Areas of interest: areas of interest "Fandai · Mei Yu"
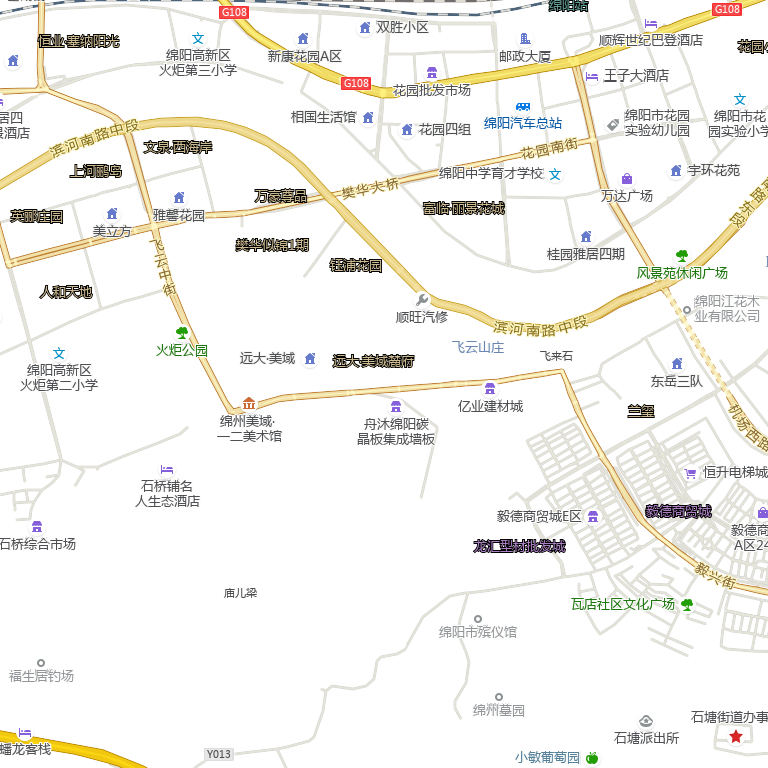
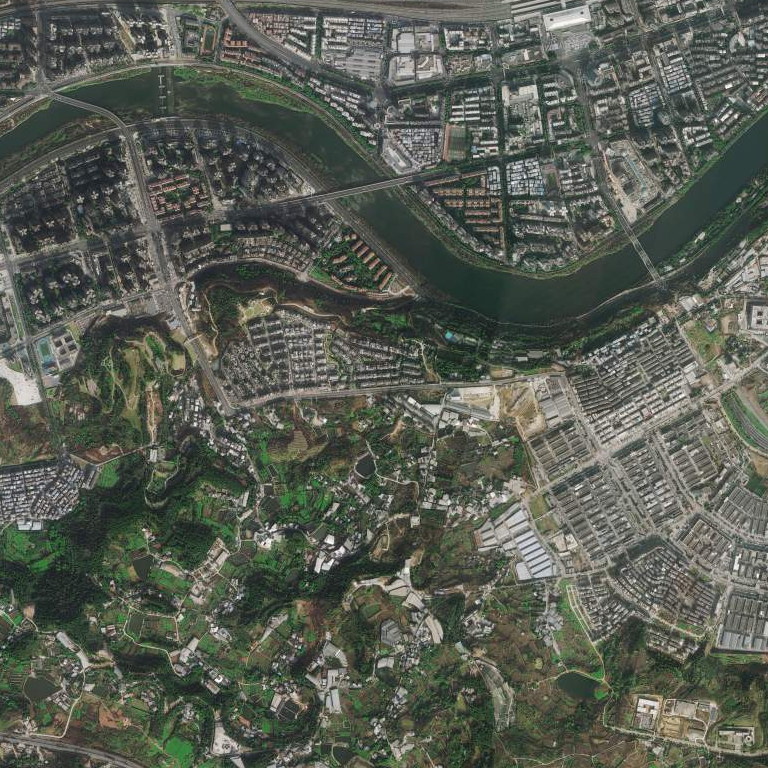